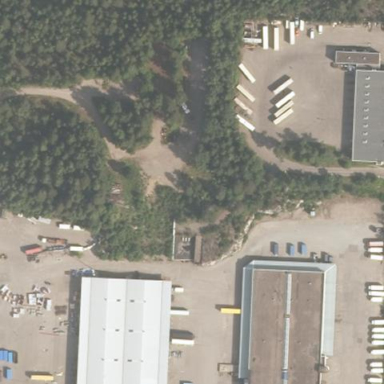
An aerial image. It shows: Industrial area.